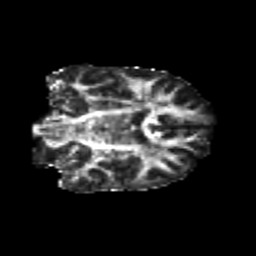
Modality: FA
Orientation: coronal
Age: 22
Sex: female
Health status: healthy
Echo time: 0.074 s